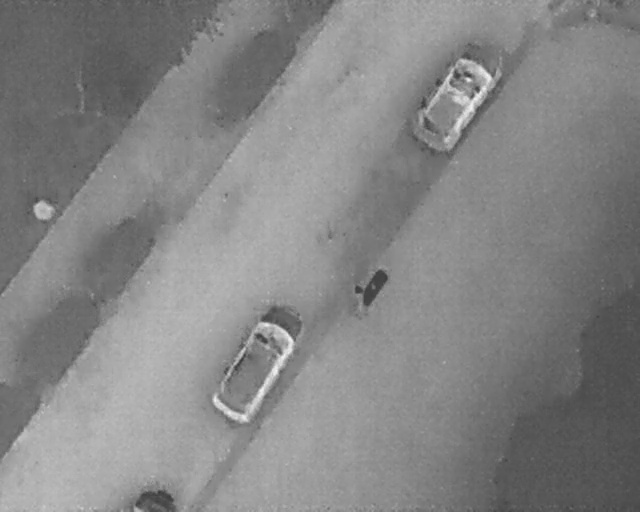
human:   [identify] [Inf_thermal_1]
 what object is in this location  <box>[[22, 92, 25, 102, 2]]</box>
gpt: <ref>1 medium car at the bottom left</ref>